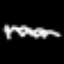
Label: squiggle